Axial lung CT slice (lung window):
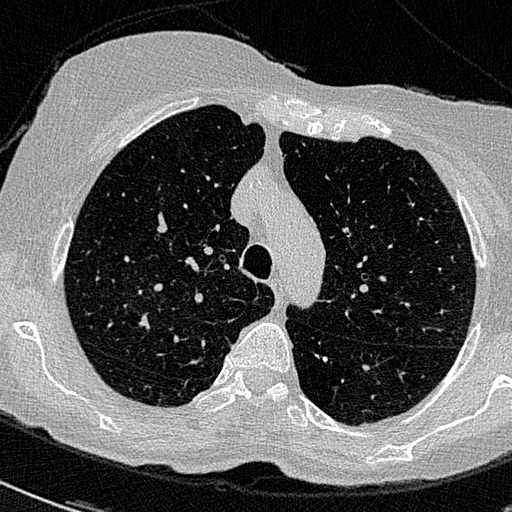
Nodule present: no